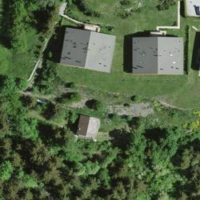
EUNIS habitat code: 55
Species observed at this site:
Phylloscopus collybita
Carduelis citrinella
Lophophanes cristatus
Troglodytes troglodytes
Pica pica
Phoenicurus phoenicurus
Turdus viscivorus
Fringilla coelebs
Ptyonoprogne rupestris
Accipiter nisus
Turdus merula